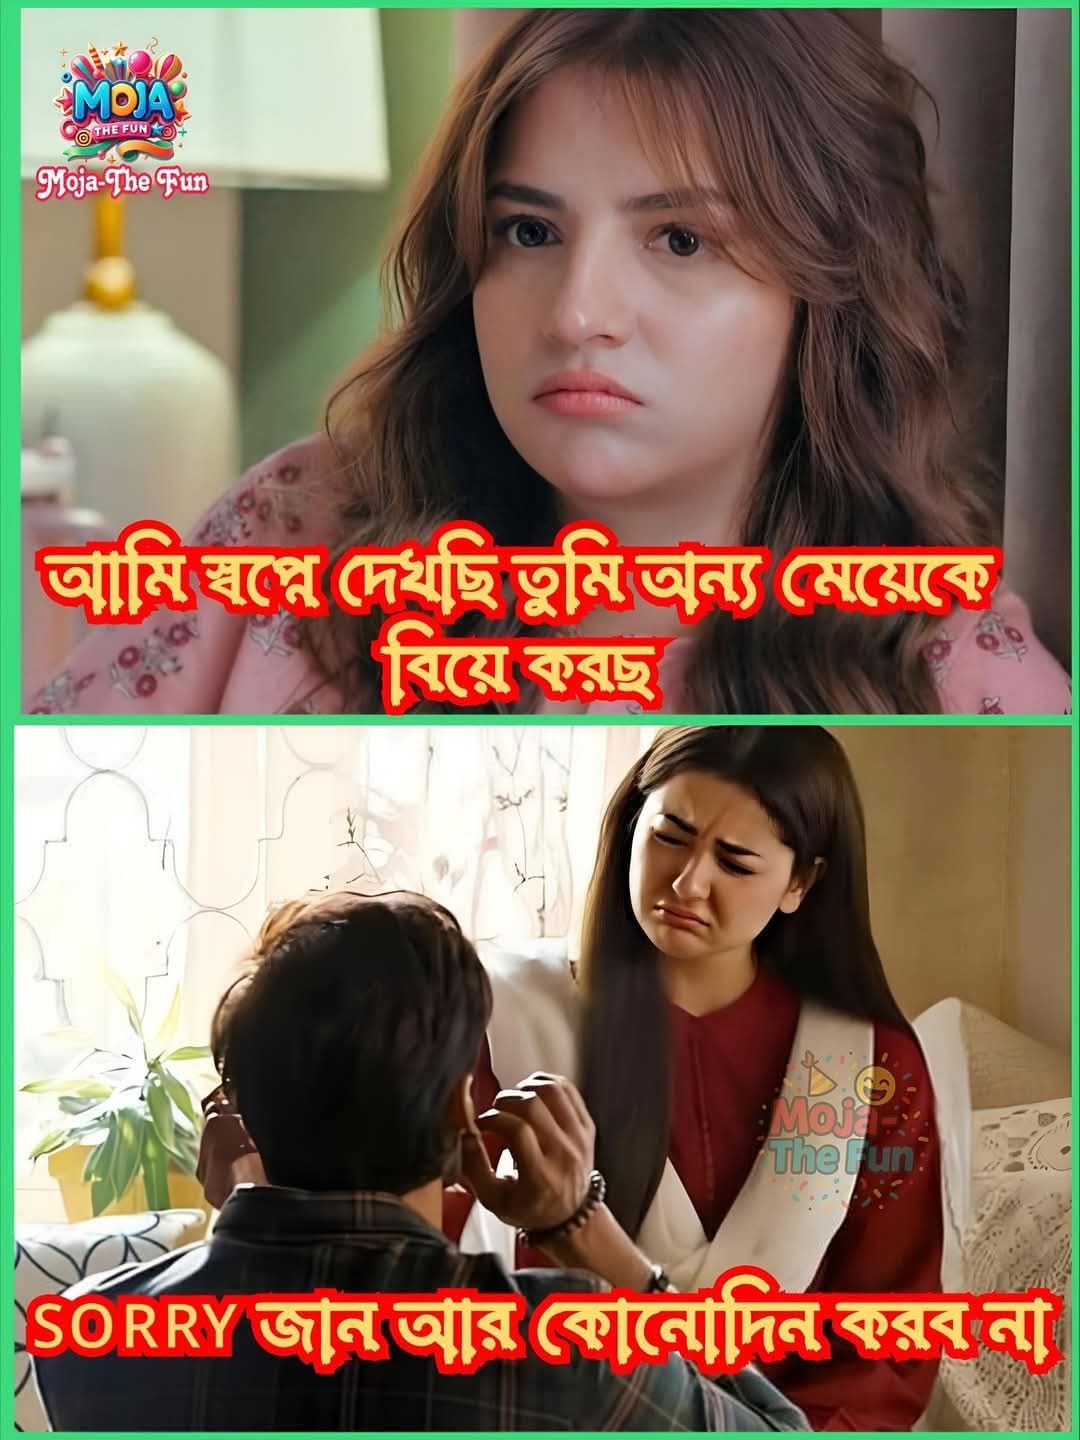
Text: আমি স্বপ্নে দেখছি তুমি অন্য মেয়েকে বিয়ে করছ
SORRY জান আর কোনোদিন করব না
Label: Non Hate